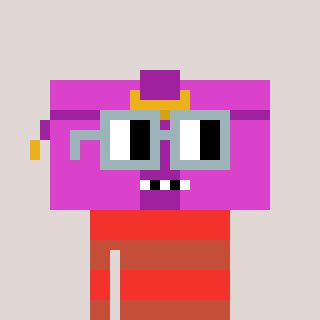
a pixel art character with square dark gray glasses, a clutch-shaped head and a rust-colored body on a warm background